Interaction volume radius: 5 \u00c5
Interaction volume height: 15 \u00c5
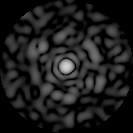
Disorder parameter: 0.7766